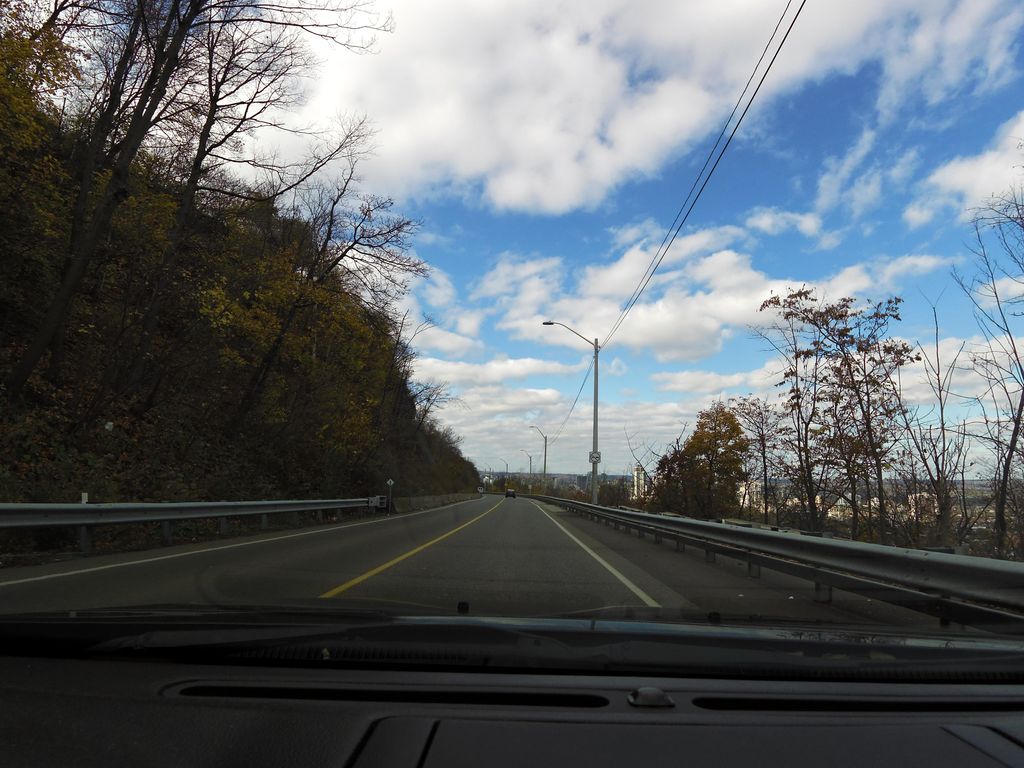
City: hamilton